Question: I have this UISearchBar sits on top of self.view. With the default keyboard shown when it became first responder, I wonder if there's any way to pick up a touch event of the microphone button. Any help would be greatly appreciated.

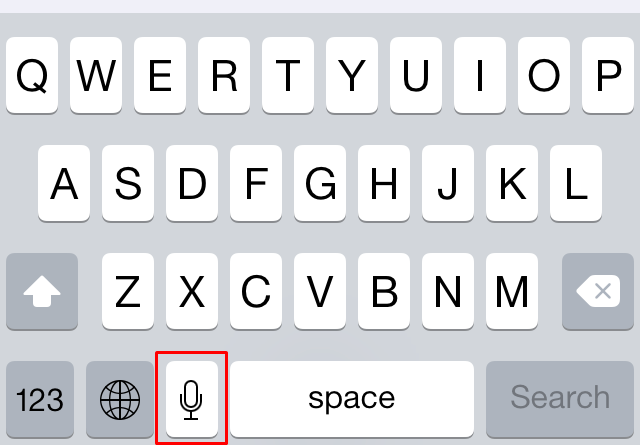
Answer: You are viewing this microphone icon because your iPhone dictation is switched on under Settings>General>Keyboard>Dictation or Settings-->General-->Siri.
I think you can use text input mode to identify which input mode is currently going on.
'''
UITextInputCurrentInputModeDidChangeNotification
'''
Reference - <URL>